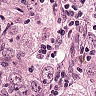
Metastatic tissue present: yes